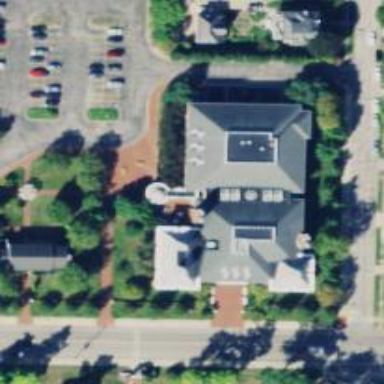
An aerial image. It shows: View of university building.